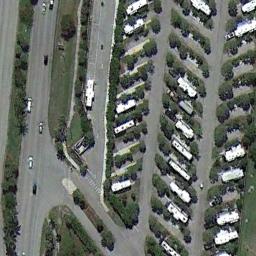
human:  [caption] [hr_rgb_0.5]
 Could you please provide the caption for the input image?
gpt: The mobile home park has some mobile homes arranged in lines and some roads go through the mobile home park .

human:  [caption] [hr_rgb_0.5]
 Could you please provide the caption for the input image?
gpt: The mobile home park is on the grass next to the road .

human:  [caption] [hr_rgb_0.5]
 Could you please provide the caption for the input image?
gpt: There are many buildings of different shapes and sizes in the mobile home parks .

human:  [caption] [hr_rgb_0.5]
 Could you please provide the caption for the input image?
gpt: There are many buildings arranged neatly in the mobile home park .

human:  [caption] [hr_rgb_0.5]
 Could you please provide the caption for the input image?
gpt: There are four rows of white mobile homes and a U-shaped path .